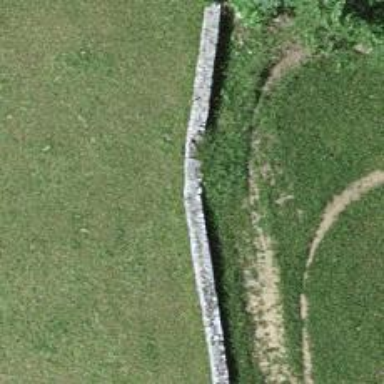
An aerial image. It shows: Wall made of dry stone.